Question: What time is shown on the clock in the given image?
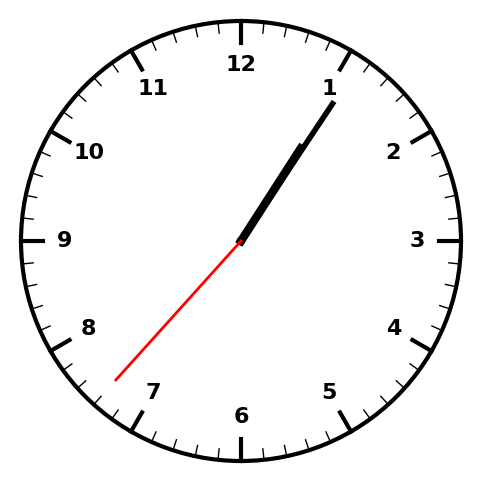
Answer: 01:05:37